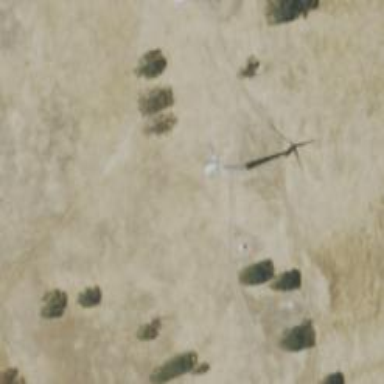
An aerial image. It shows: Wind turbine generator manufactured by Vestas.